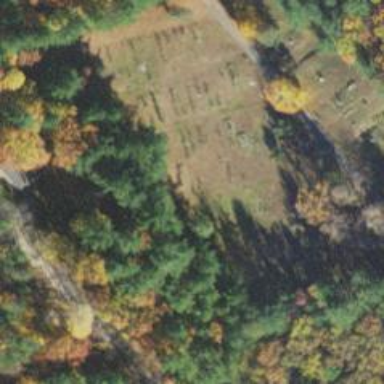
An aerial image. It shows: Cemetery.